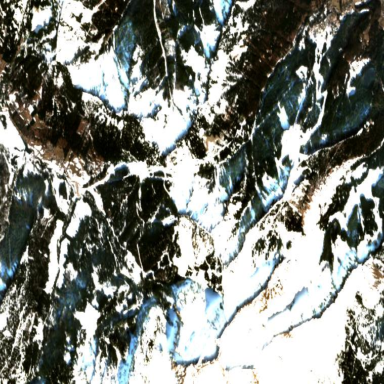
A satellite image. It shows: Area designated for winter sports.